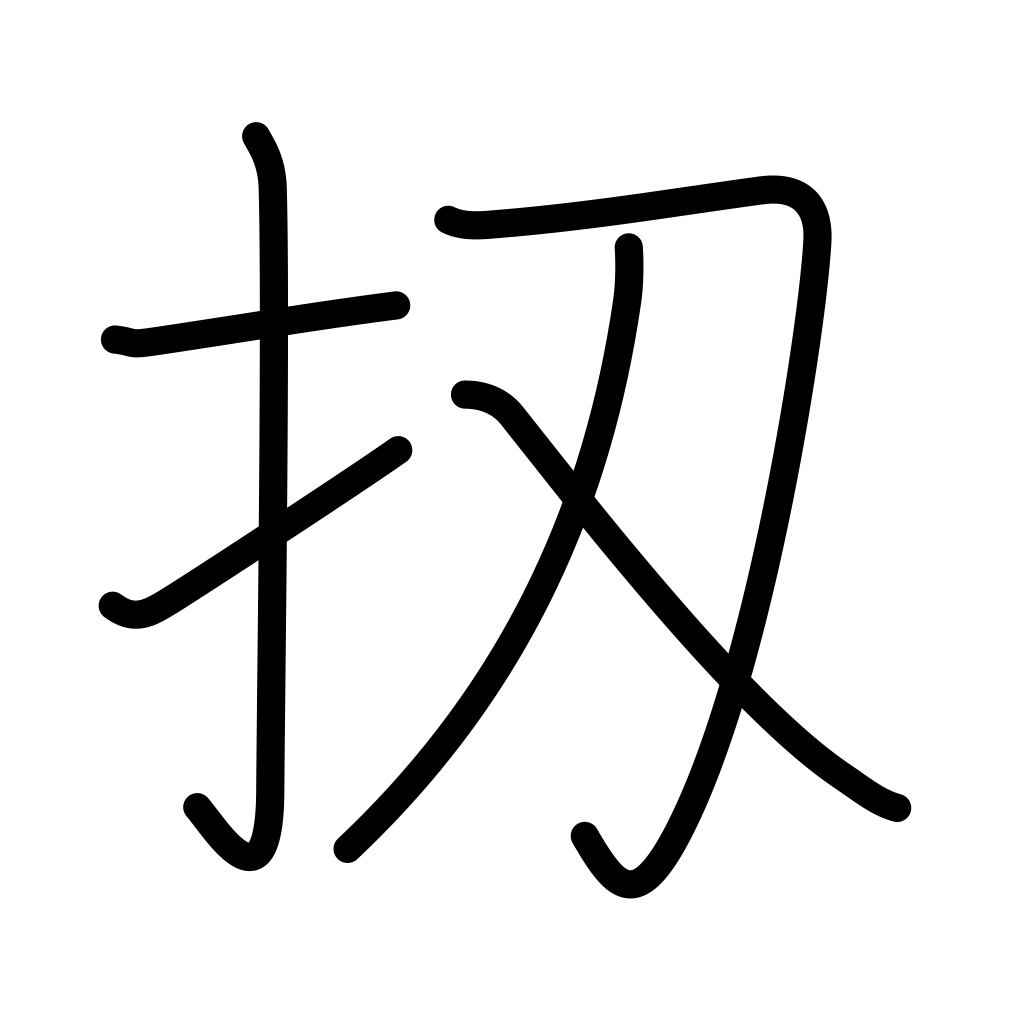
Meaning: well, now